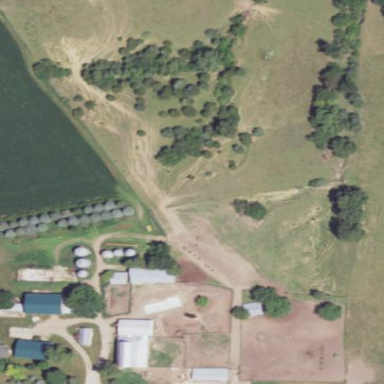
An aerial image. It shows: Farmyard area.